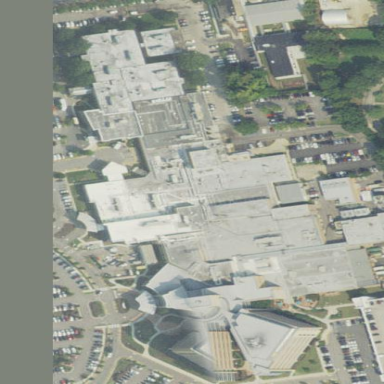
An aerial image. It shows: Healthcare facility identified as hospital.